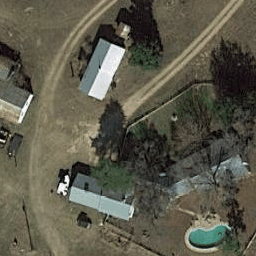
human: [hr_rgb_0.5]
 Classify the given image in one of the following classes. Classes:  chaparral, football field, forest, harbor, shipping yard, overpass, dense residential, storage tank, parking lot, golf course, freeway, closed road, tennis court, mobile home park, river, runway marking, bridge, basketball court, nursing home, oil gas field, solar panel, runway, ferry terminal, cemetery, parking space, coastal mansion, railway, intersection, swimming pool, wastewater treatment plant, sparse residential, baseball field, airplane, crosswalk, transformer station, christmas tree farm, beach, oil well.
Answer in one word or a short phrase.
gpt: sparse residential